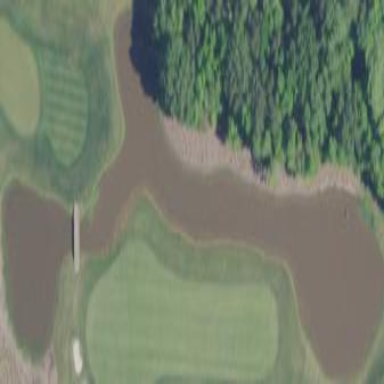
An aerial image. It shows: Water hazard in golf course. The hazard is natural water feature.